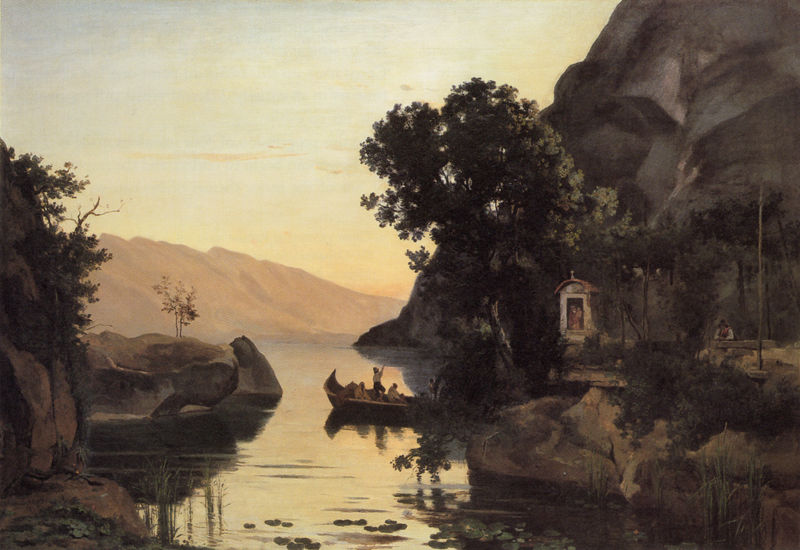
Titel: Vue prise à Riva, Tyrol italien, Ansicht in Riva, Südtirol
Künstler: Jean Baptiste Camille Corot
Standort: München
Institution: Neue Pinakothek
Schlagwörter: baum, berg, blau, blätter, dunkel, felsen, gemälde, himmel, laub, mann, meer, schatten, wasser, weiß, wolken, bäume, fluss, gelb, grün, landschaft, menschen, ocker, see, teich, ufer, abend, braun, hell, licht, männer, nacht, orange, schwarz, ölbild, gras, haus, weg, wolke, beige, malerei, stein, steine, dämmerung, hügel, morgen, natur, schilf, sonnenaufgang, spiegelung, weite, zweige, brücke, busch, büsche, gebüsch, gewässer, sonne, personen, rosa, tal, boot, kahn, küste, ruhig, schiff, ruhe, fischer, warm, berge, fels, gebirge, gipfel, hang, sonnenlicht, bergkette, sonnenuntergang, bank, figuren, stille, romantik, ruderboot, ruderer, stimmung, abendstimmung, bucht, reflexion, nische, bayern, kanu, wasserpflanzen, altar, schiefer, lac, romantisch, bocklin, andacht, kapelle, seerosen, fähre, seegras, gebirgssee, arbre, schrein, flußlandschaft, anlegestelle, sonneuntergang, neue pinakothek, garu, marterl, bäuem, nachen, quelle, passagiere, überfahrt, gondel, mahnmahl, maria mit kind, marienkapelle, morgenstimmung, schilfhalme, spiegeleung, wassser, übersetzen, bildstock, flesen, schif, sonn, mythisch, rivière, barque, kapell, gluss, piegelung, bayerns, fährhaus, nénuphars, oratoire, stacken, seeroen